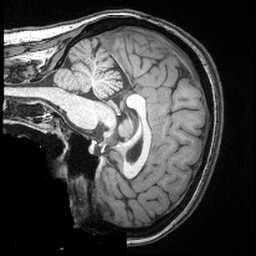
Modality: T1w
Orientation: sagittal
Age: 29
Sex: female
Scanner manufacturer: siemens
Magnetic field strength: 3 T
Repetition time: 2.4 s
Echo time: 0.00374 s